Question: My Sqlite database looks like this (simplified):
'''
CREATE TABLE Scene(
sceneID INTEGER PRIMARY KEY,
title TEXT NOT NULL
);
CREATE TABLE Character(
characterID INTEGER PRIMARY KEY,
fullName TEXT NOT NULL
);
CREATE TABLE CharacterInScene(
characterID INTEGER,
sceneID INTEGER,
PRIMARY KEY(characterID, sceneID),
FOREIGN KEY(characterID) REFERENCES Character(characterID),
FOREIGN KEY(sceneID) REFERENCES Scene(sceneID)
);
INSERT INTO Scene (1, "Police Station");
INSERT INTO Character (1, "Harrison Ford");
INSERT INTO Character (2, "Rutger Hauer");
INSERT INTO CharacterInScene(1, 1);
'''
So, I have a single scene, "Police Station" which contains Harrison Ford, but not Rutger Hauer. In my UI, I'm editing the contents of that one scene. And have an interface like this:

Right now, these are two QListViews connected to two QSqlQueryModels with the following queries:
'''
1. SELECT * FROM Character WHERE characterID NOT IN
(SELECT characterID FROM CharacterInScene WHERE sceneID=1)
2. SELECT * FROM Character WHERE characterID IN
(SELECT characterID FROM CharacterInScene WHERE sceneID=1)
'''
I want the arrow buttons to move a selected entry from one list to the other, and the apply button to execute the change in the db. But because of the read-only nature of QSqlQueryModel, this isn't really tenable as I have it set now.
What would be the best way to accomplish this? I assume I'll want to implement my own QSqlTableModel, but I'm not sure how, and I haven't been able to find any good examples similar to my situation. Maybe I'm overthinking it.
I'm working in PyQt5, but I can translate from C++.
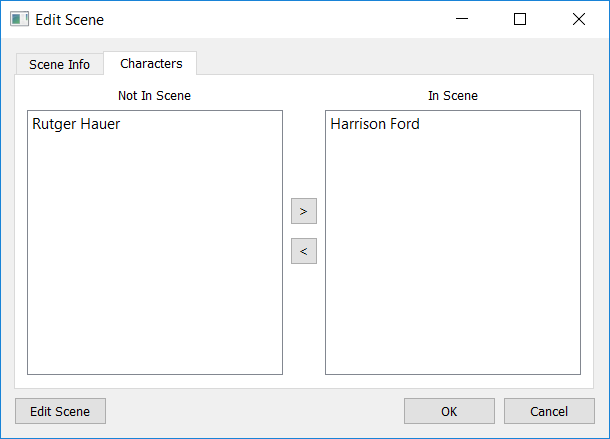
Answer: You do not have to implement any custom model or make 'QSqlQueryModel' editable, the insertion and deletion of records. You can do this task with 'QSqlQuery' and call the update of the models.
'''
def addToScene(self):
for ix in self.notInScene.listView.selectionModel().selectedIndexes():
id = self.notInScene.model.record(ix.row()).value("characterID")
query = QSqlQuery()
query.prepare("INSERT INTO CharacterInScene VALUES (:characterID, :sceneID);")
query.bindValue(":characterID", id)
query.bindValue(":sceneID", self.sceneId)
if not query.exec_():
print(query.lastError().text())
self.updateList() # update the model
def removeFromScene(self):
for ix in self.inScene.listView.selectionModel().selectedIndexes():
id = self.inScene.model.record(ix.row()).value("characterID")
query = QSqlQuery()
query.prepare("DELETE FROM CharacterInScene WHERE characterID = :characterID AND sceneID = :sceneID;")
query.bindValue(":characterID", id)
query.bindValue(":sceneID", self.sceneId)
if not query.exec_():
print(query.lastError().text())
self.updateList() # update the model
'''
The complete example can be found in the following <URL>